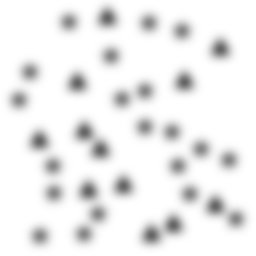
Squares: 0
Triangles: 12
Stars: 20
Total shapes: 32